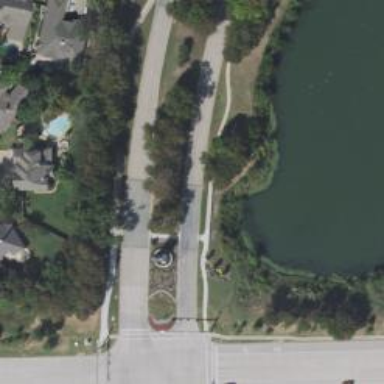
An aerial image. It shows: Secondary road with separate sidewalk.